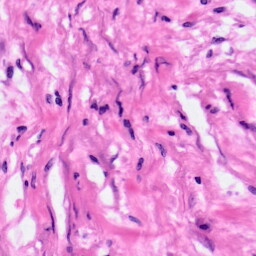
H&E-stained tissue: Pancreatic